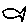
Label: fish